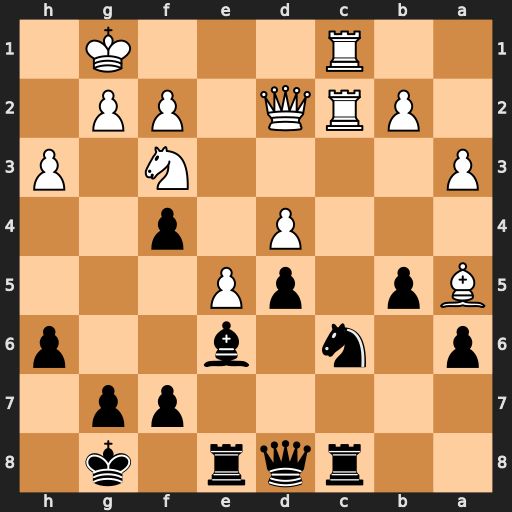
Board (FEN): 2rqr1k1/5pp1/p1n1b2p/Bp1pP3/3P1p2/P4N1P/1PRQ1PP1/2R3K1
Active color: b
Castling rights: -
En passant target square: -
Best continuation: Nxa5 Rxc8 Bxc8 Rxc8 Qxc8